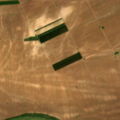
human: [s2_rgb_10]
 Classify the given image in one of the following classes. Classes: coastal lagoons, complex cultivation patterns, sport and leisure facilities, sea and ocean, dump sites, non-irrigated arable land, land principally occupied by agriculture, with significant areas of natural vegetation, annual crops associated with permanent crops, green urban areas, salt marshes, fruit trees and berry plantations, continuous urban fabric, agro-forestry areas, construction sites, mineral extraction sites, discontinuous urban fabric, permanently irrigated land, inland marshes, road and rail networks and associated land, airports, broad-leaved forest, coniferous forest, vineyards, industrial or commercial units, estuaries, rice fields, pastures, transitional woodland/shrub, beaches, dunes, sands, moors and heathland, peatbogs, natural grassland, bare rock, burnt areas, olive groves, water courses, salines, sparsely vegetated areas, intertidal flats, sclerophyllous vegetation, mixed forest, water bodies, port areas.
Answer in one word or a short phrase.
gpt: non-irrigated arable land, water courses